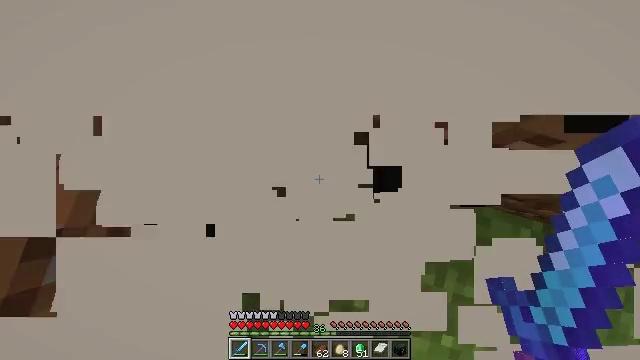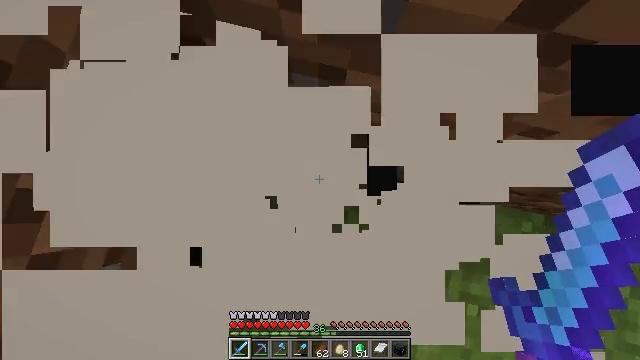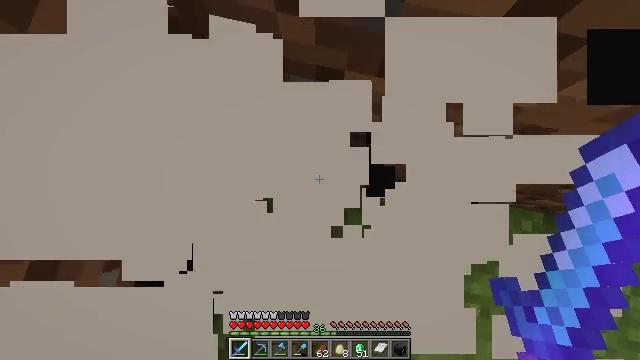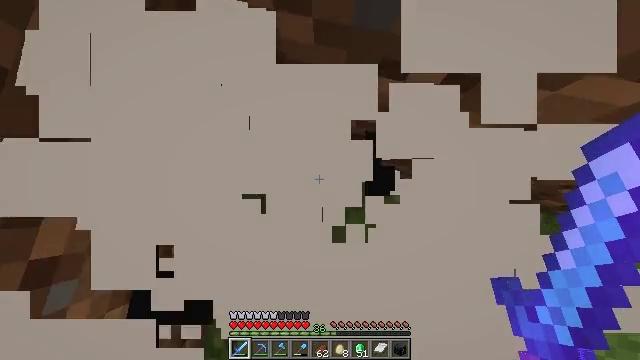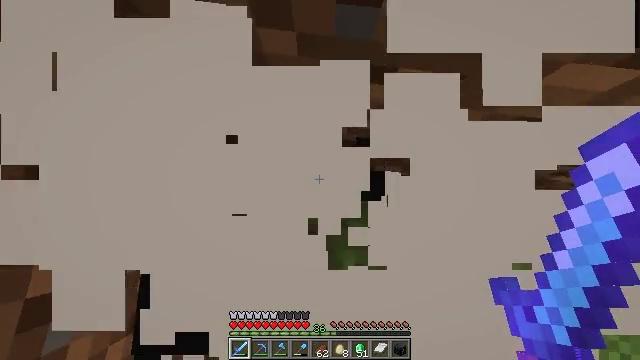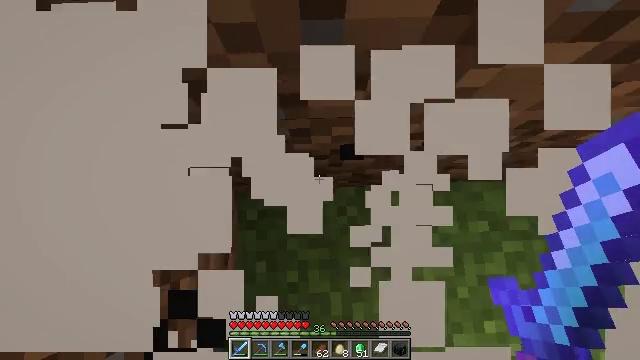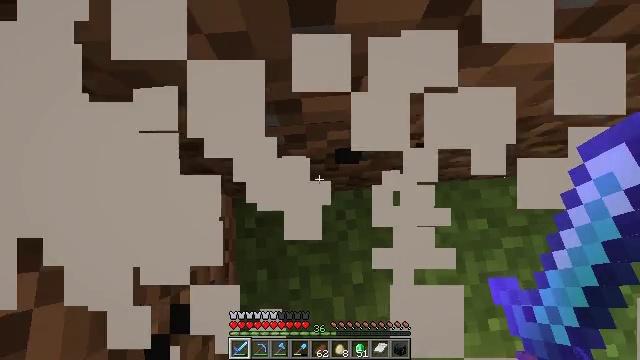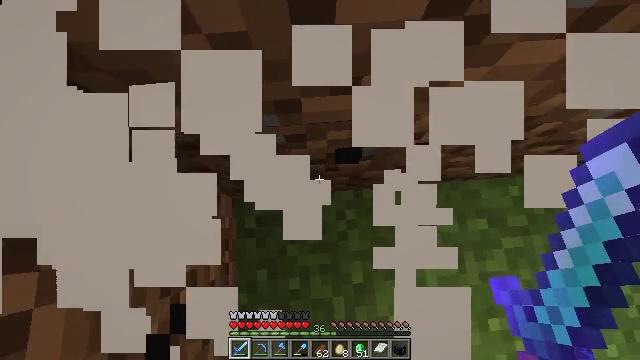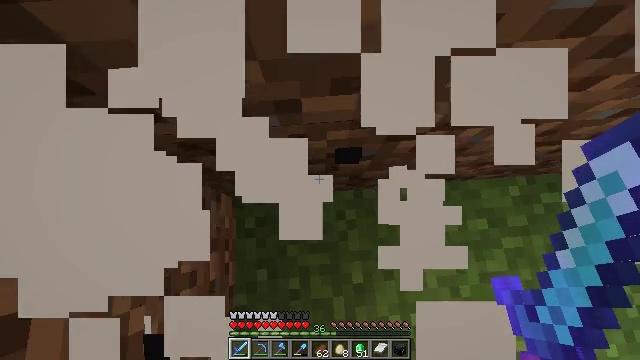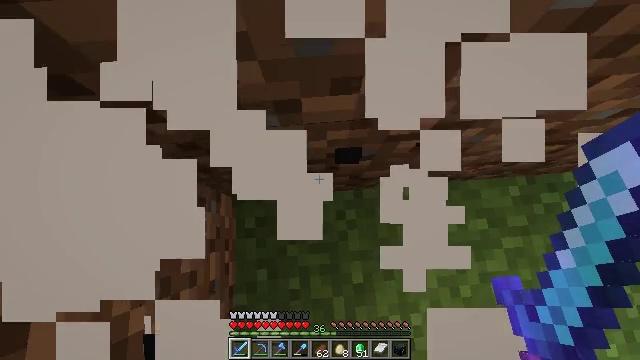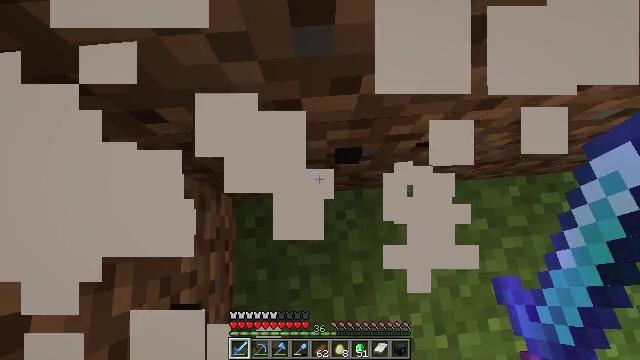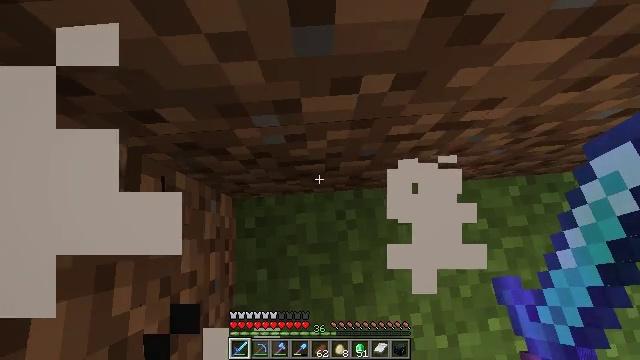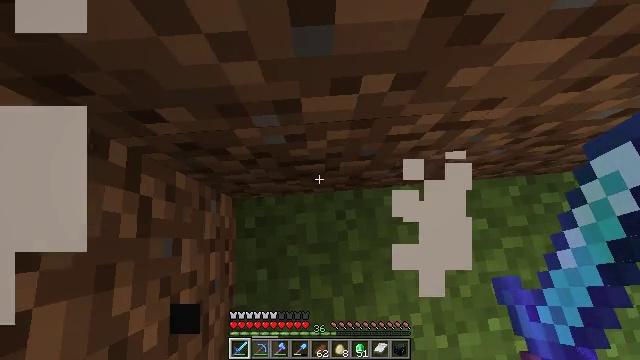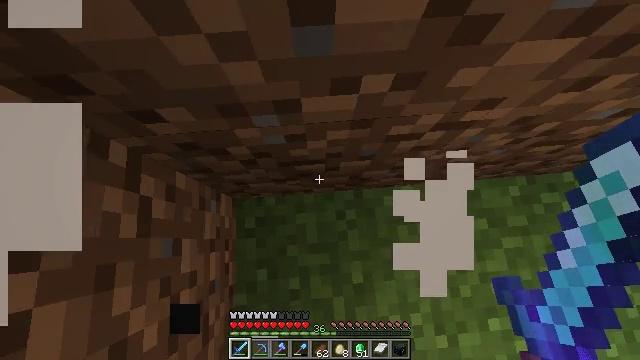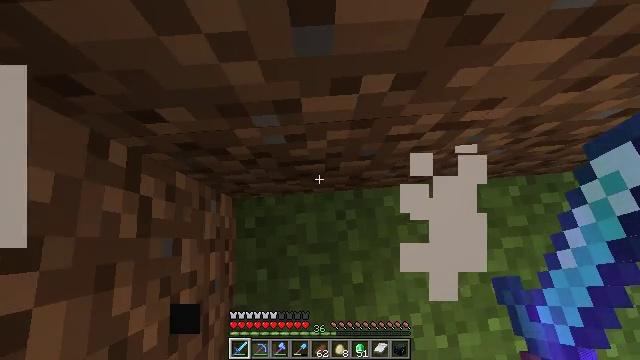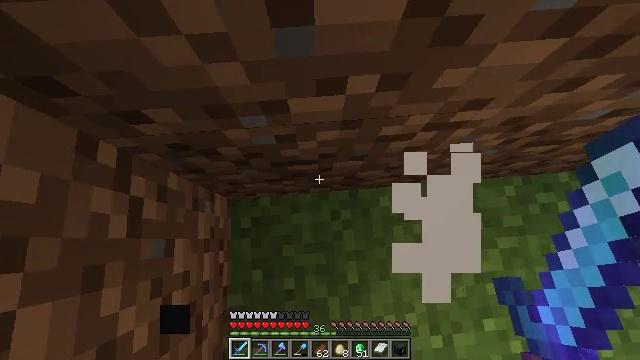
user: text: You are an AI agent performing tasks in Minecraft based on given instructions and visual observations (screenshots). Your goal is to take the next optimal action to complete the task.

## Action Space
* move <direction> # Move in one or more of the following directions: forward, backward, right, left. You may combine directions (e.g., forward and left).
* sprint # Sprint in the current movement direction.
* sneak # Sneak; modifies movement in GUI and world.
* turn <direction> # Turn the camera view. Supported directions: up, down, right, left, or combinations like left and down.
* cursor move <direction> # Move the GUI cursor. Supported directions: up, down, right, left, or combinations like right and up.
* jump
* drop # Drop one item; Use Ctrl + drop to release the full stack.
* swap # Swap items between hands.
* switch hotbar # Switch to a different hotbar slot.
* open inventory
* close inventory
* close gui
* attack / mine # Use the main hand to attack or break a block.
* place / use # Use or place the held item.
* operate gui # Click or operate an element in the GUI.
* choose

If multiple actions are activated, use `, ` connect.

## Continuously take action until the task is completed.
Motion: motion action
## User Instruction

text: Retrieve the glass pane from a window.
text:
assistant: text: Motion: turn right and up
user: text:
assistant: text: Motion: no_op
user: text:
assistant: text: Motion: no_op
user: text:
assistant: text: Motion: turn right and up
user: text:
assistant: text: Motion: turn right and up
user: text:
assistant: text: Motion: turn right and up
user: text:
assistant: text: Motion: no_op
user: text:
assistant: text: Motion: no_op
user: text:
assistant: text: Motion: no_op
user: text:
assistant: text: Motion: no_op
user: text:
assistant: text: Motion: no_op
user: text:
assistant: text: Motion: no_op
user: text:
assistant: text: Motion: no_op
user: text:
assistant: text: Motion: no_op
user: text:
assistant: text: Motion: move right
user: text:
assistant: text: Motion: move right
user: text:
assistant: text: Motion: move right
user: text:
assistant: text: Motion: move right, turn right and up
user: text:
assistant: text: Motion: turn right and up
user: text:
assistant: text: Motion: turn right and up, open inventory
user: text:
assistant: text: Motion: cursor move right, open inventory
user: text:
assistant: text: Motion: cursor move right, open inventory
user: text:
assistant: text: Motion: cursor move right and up
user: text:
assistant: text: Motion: cursor move right and down
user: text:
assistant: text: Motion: cursor move right
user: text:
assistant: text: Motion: cursor move right
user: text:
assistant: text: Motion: cursor move right
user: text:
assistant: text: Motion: no_op
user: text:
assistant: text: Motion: no_op
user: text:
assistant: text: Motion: no_op